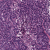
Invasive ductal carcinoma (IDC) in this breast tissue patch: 1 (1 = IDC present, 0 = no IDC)